Question: I need as fast as possible a table in HTML like this:

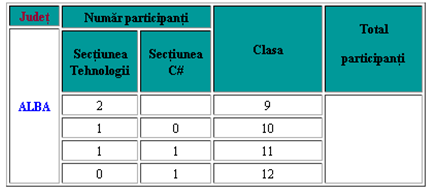
Answer: The following html should be ok:
'''
<table>
<tr>
<th></th>
<th colspan="2"></th>
<th rowspan="2"></th>
<th rowspan="2"></th>
</tr>
<tr>
<td rowspan="5"></td>
<td></td>
<td></td>
</tr>
<tr>
<td></td>
<td></td>
<td></td>
<td></td>
</tr>
<tr>
<td></td>
<td></td>
<td></td>
<td></td>
</tr>
<tr>
<td></td>
<td></td>
<td></td>
<td></td>
</tr>
<tr>
<td></td>
<td></td>
<td></td>
<td></td>
</tr>
</table>
'''
<URL>
In case you need to change it or make an other you can use this tool: <URL>